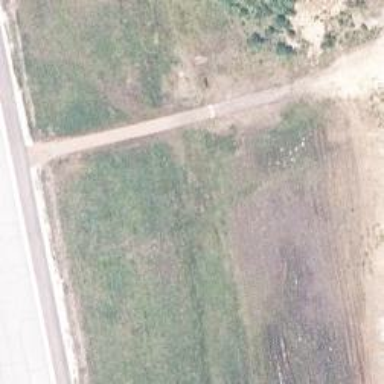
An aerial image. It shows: Asphalt taxiway at the airport.